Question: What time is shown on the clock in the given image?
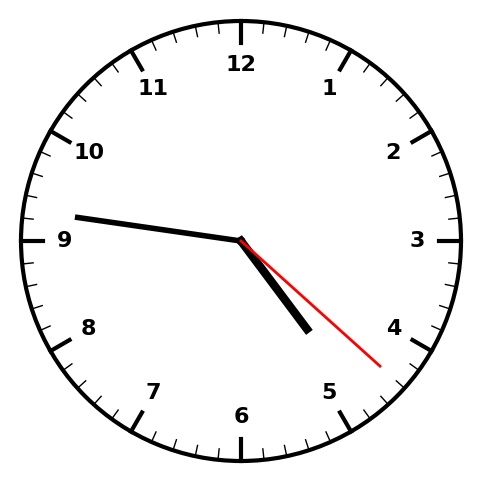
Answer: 04:46:22